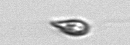
Label: Cryptophyta